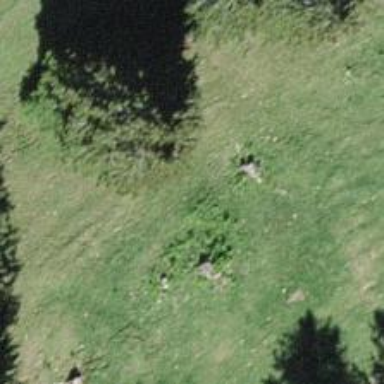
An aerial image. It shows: Needle-leaved tree in natural setting.